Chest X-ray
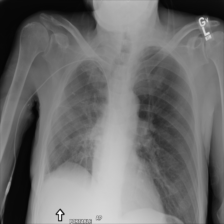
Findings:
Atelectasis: negative
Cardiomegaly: negative
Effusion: negative
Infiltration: negative
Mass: negative
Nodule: negative
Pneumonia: negative
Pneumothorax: negative
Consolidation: negative
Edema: negative
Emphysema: negative
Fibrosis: negative
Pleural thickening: negative
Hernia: negative